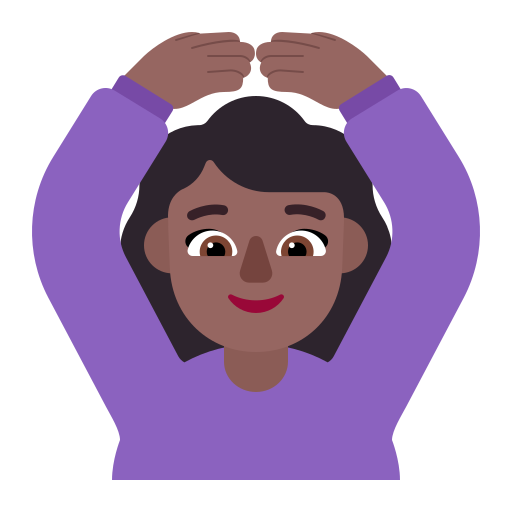
woman gesturing ok flat  dark